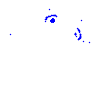
Particle: electron